Field crop: maize
Growth stage: 2
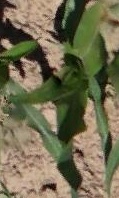
Species: maize